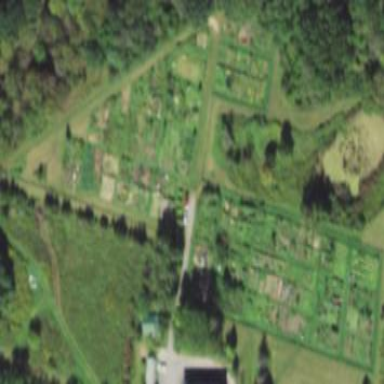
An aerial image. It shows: Community garden filled with leisure land.